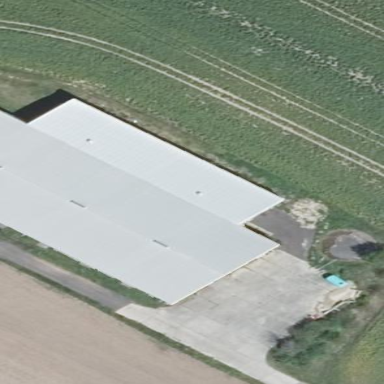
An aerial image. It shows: Farm auxiliary building with flat light gray roof.